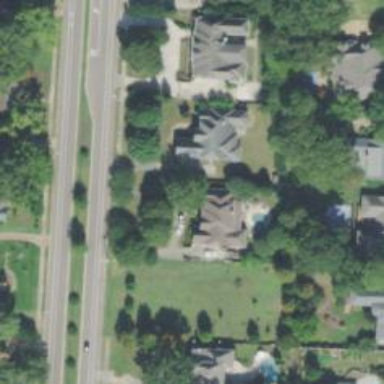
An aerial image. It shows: Driveway.